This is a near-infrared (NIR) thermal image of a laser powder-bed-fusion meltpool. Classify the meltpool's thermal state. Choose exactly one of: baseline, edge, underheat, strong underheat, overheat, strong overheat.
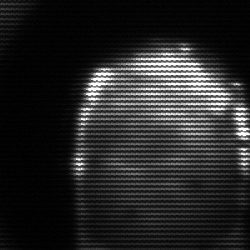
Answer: baseline